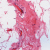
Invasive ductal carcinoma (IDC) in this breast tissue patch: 0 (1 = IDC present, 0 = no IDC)